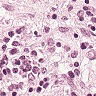
Metastatic tissue present: yes